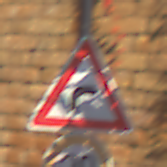
Verkehrszeichen: KurveRechts
Zusatzzeichen unten: Geschwindigkeit20
Umgebung: Outdoor, Urban
Tageszeit: MorningAfternoon
Wetter: Clear
Licht: Natural
Jahreszeit: NotSpecified
Kontrast: MediumContrast